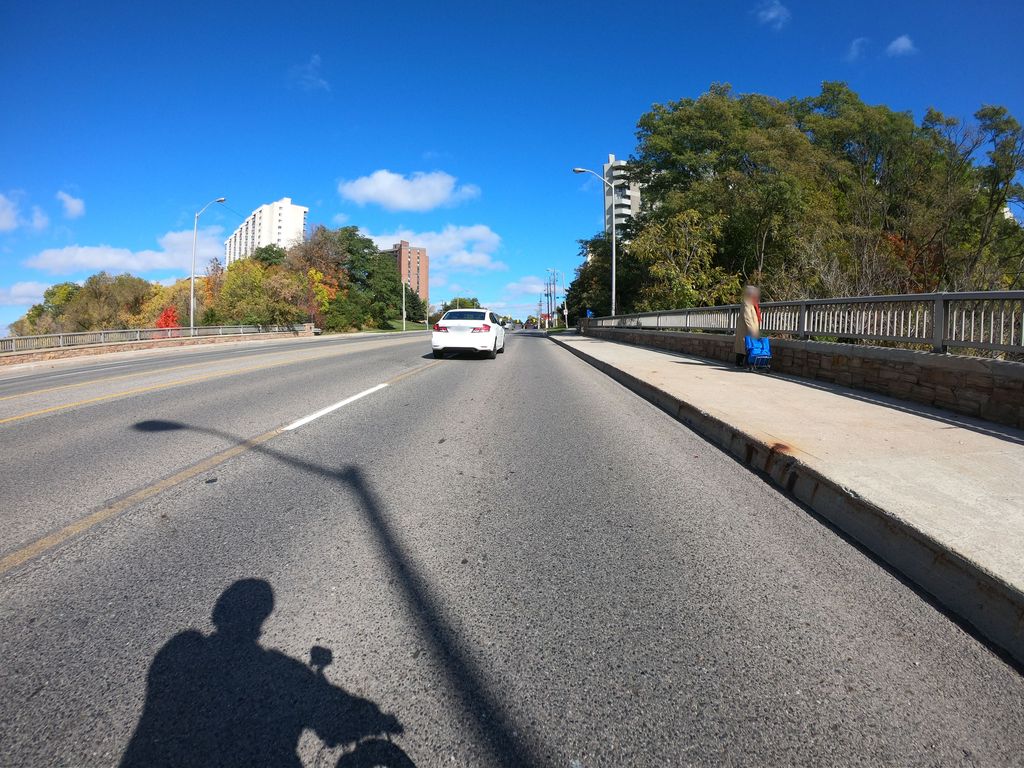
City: toronto